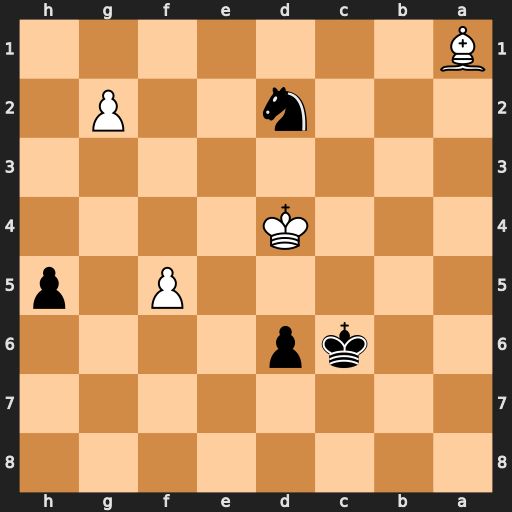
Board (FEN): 8/8/2kp4/5P1p/3K4/8/3n2P1/B7
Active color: b
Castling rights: -
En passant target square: -
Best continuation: Nb3+ Ke3 Nxa1